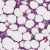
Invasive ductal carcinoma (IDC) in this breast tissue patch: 0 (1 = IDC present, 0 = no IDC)